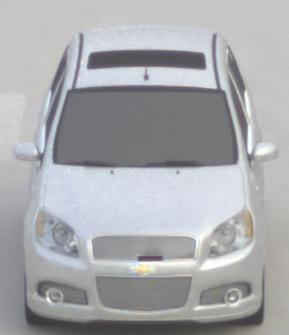
Make: Chevrolet
Model: Aveo 1.2
Detailed model: Aveo
Model produced from: 2008/06
Model produced until: 2011/01
Doors: 3
Color: white
Road condition: dry road
Daytime: morning or afternoon
Contrast: low contrast